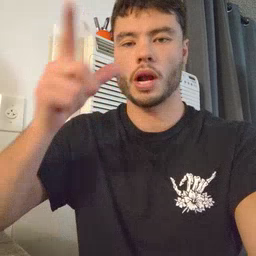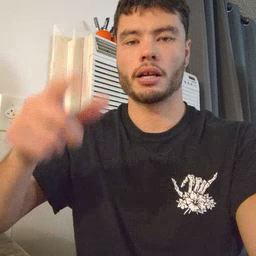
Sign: awake